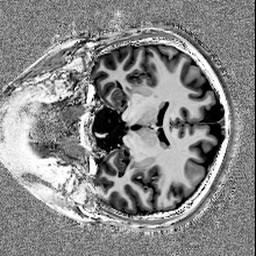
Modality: UNIT1
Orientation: coronal
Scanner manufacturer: siemens
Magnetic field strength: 6.98 T
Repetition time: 4.73 s
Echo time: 0.00191 s